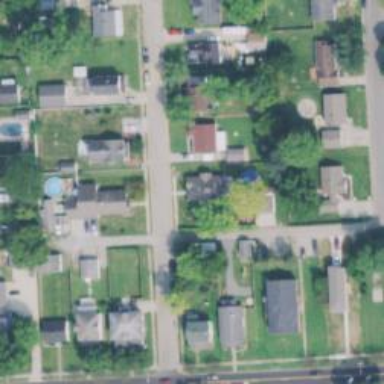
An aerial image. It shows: Alley classified as service road.